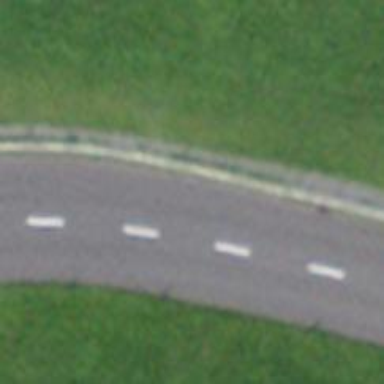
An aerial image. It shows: Primary road with asphalt surface.